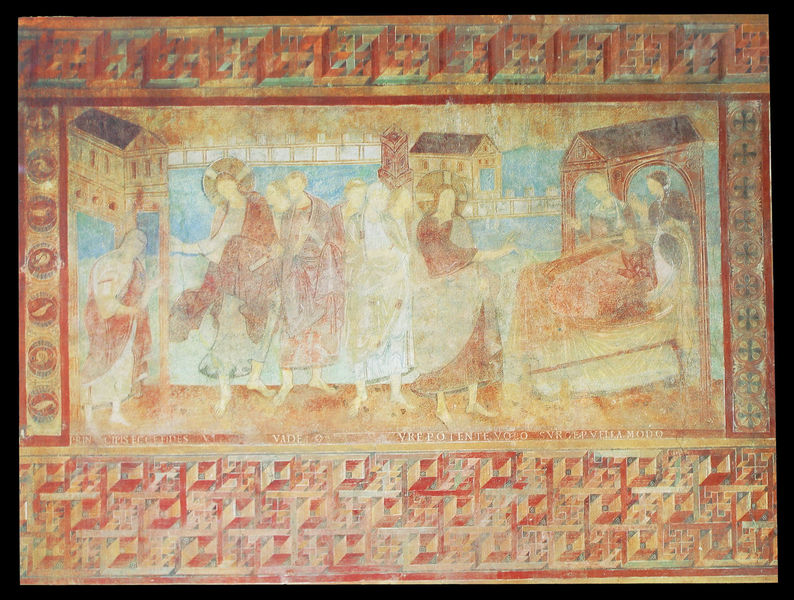
Titel: Wandmalerei im Mittelschiff von St. Georg in Reichenau-Oberzell
Standort: Reichenau-Oberzell, St. Georg, Stiftskirche (EU - D - BW - Bodenseegebiet)
Schlagwörter: mann, gelb, menschen, frau, orange, dach, gebäude, haus, rot, zaun, karo, leute, muster, ornament, alt, blass, mensch, rahmen, stehen, häuser, kirche, schrift, liegen, wandmalerei, bett, barfuss, religion, plastisch, text, geometrisch, heiligenschein, christus, jesus, jesus christus, heilige, fresko, jünger, heilung, waser, mäander, erlöser, latein, häuder, apostel, beschädigt, verblasst, messias, gottessohn, sohn gottes, verblichen, christkind, ausgeblichen, abgenutzt, dreidi,emsional, christkönig, heilland, erretter, jesus von nazaret